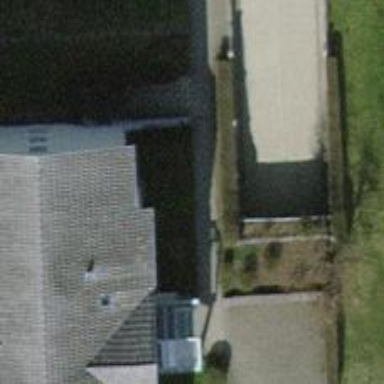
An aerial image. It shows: Hedge acting as barrier.